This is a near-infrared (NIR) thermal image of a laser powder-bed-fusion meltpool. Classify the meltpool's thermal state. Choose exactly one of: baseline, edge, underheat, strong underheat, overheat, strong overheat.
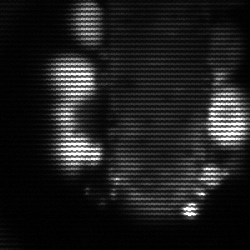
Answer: strong underheat